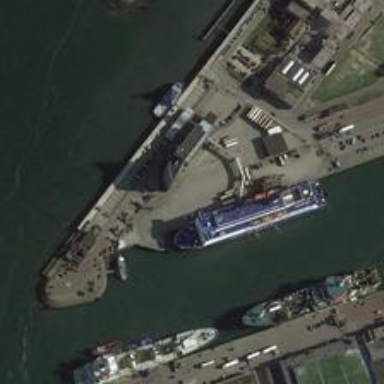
Several boats are in a port near a wharf .